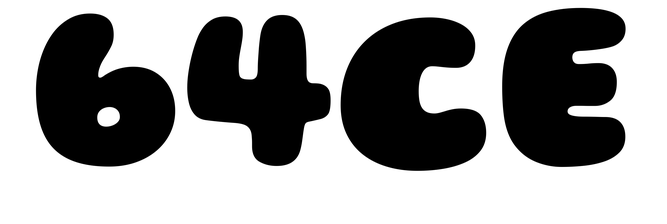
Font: Gluten_Black